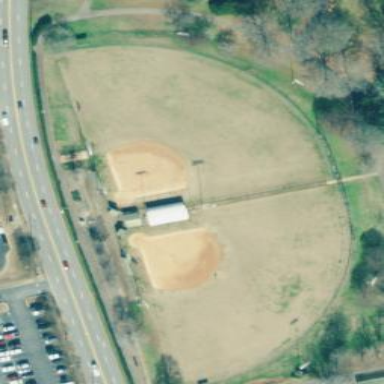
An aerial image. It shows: Baseball pitch for leisure and sports activities.